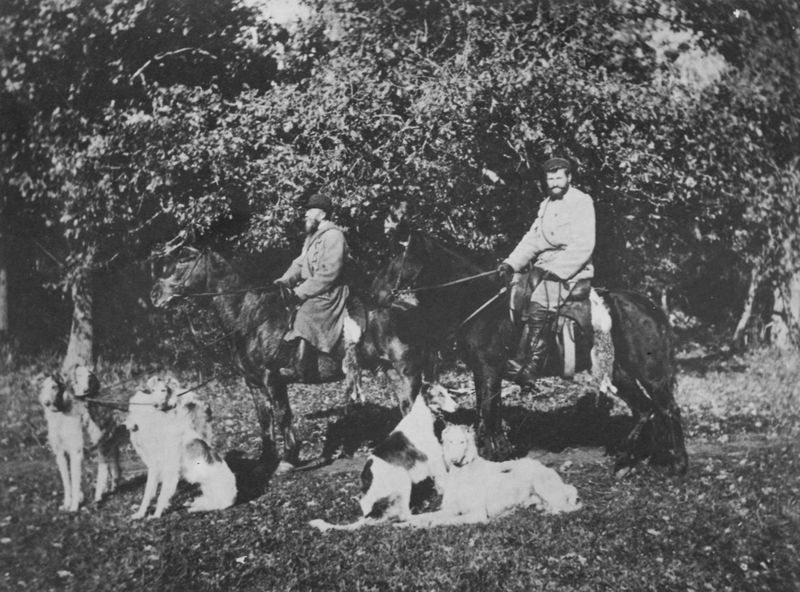
Titel: Jagd mit Borzoj-Hunden in Pensa
Künstler: Russischer Photograph
Schlagwörter: baum, blätter, dunkel, laub, mann, schatten, weiß, bäume, menschen, sitzen, äste, grau, hell, hut, hüte, kleider, licht, männer, schwarz, blick, gras, hund, hunde, rasen, tier, tiere, wiese, bart, bärte, hose, jacke, mütze, mützen, kleidung, leinen, stehen, portrait, porträt, ast, gräser, stamm, busch, büsche, sonne, mantel, blatt, pflanzen, wald, pferd, pferde, pony, reiter, fell, mähne, rappe, sattel, schweif, zaumzeug, zügel, sommer, liegen, leine, hecke, rast, stämme, glanz, atelier, glänzen, baumkrone, baumkronen, foto, fotografie, photographie, melone, terrier, lichtung, schwarz-weiss, jacken, mäntel, stiefel, jagd, photo, flecken, gebiss, jäger, ponys, blattwerk, obstbäume, jagdhunde, schlitten, rappen, russen, obstbaum, hengst, reithose, nadar, hengste, reiterporträt, afgane, ausrit, gaucho, gauchos